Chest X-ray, AP view. Patient: 26 years old, sex M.
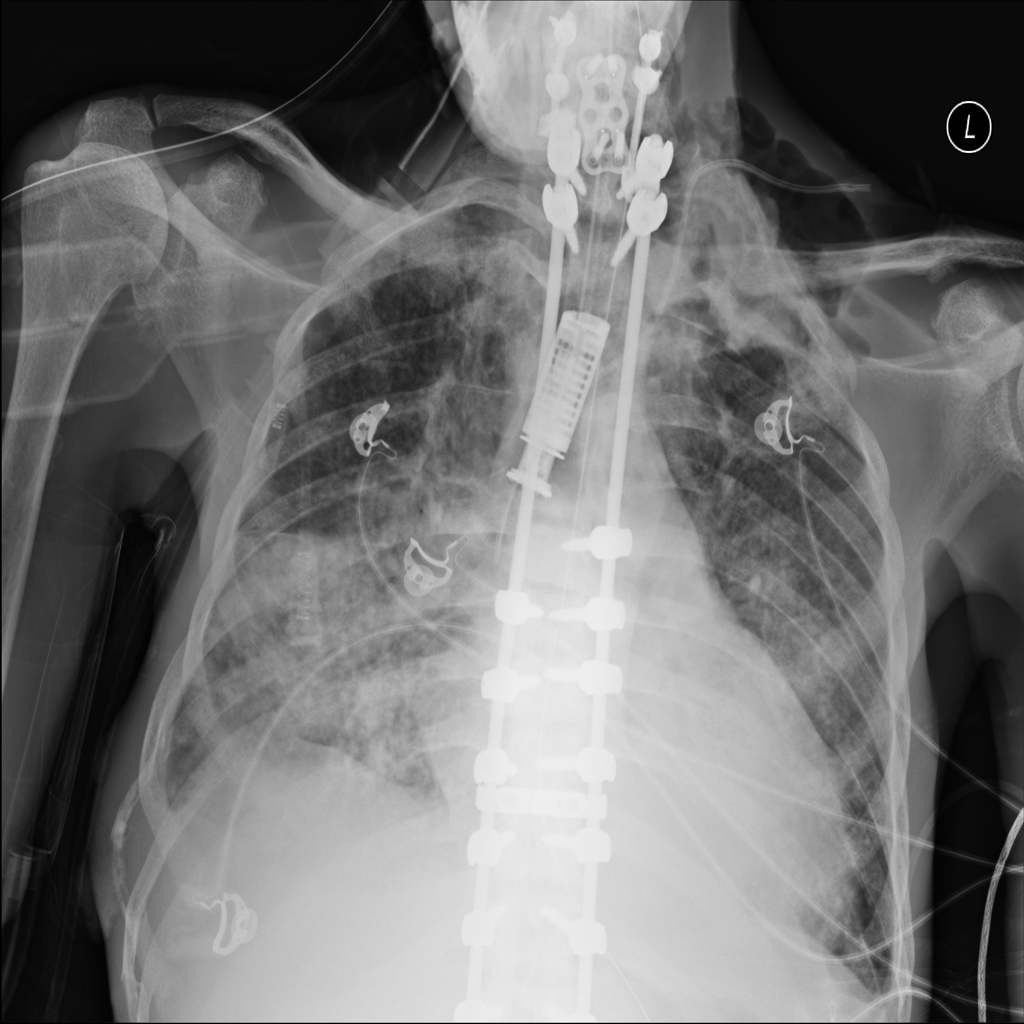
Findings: Edema, Infiltration, Nodule